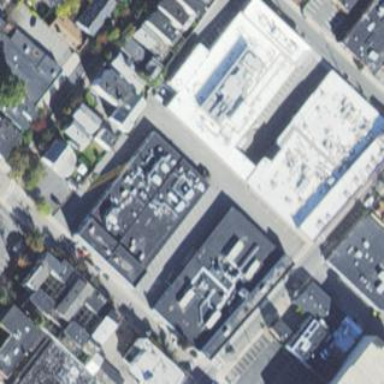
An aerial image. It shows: Commercial building with flat black roof.